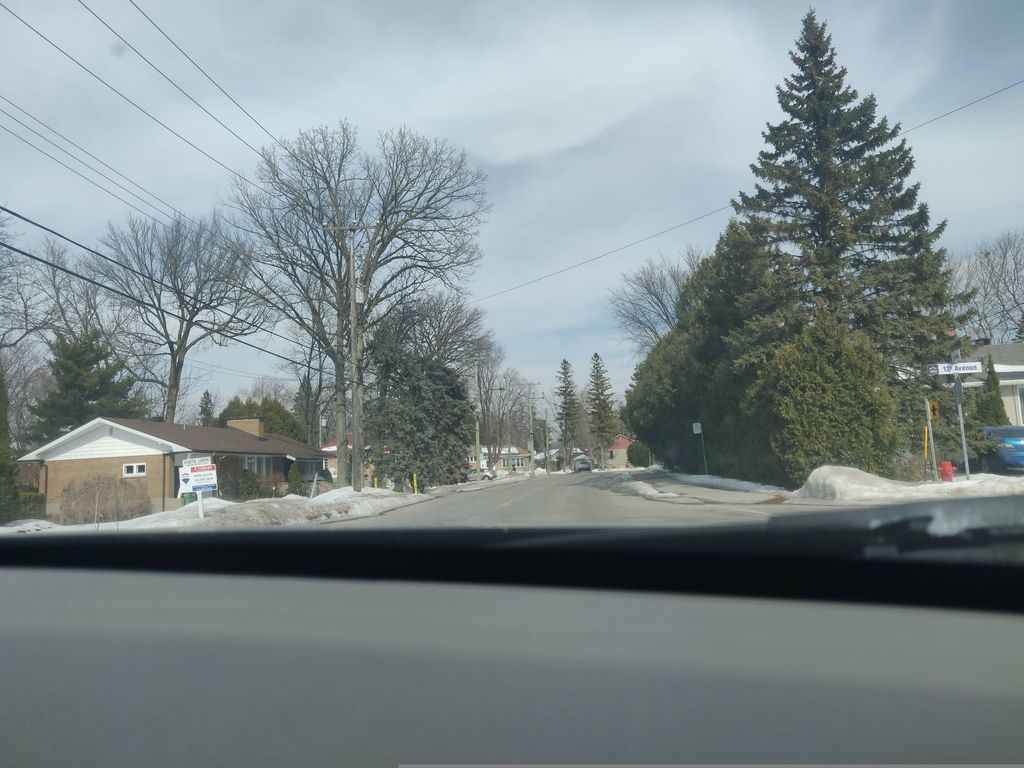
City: montreal